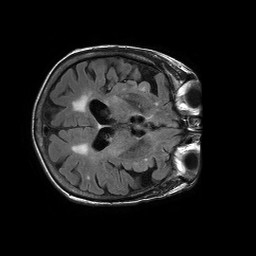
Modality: FLAIR
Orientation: axial
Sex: female
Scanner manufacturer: philips
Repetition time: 11 s
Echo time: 0.125 s